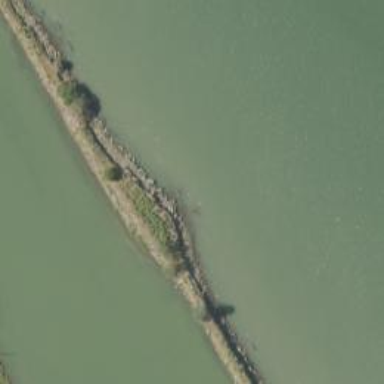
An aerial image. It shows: Breakwater structure.